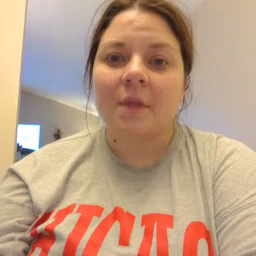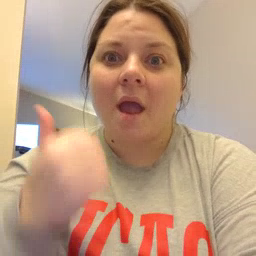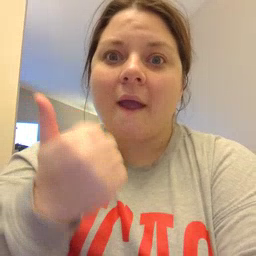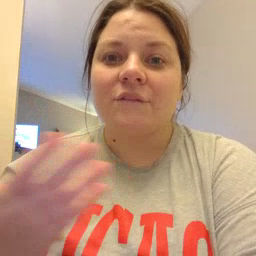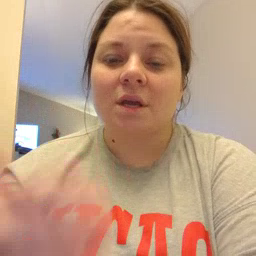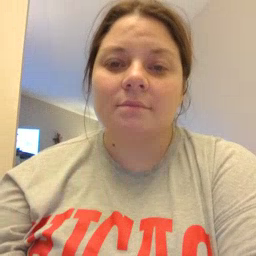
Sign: every